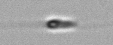
Label: flagellate_morphotype3